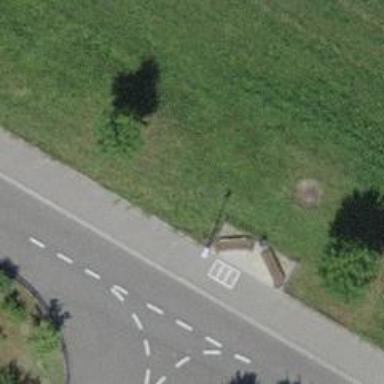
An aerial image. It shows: Bench for seating.